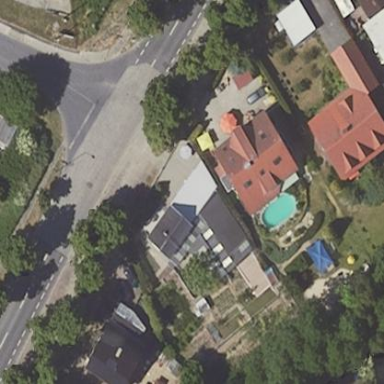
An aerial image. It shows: Kindergarten.